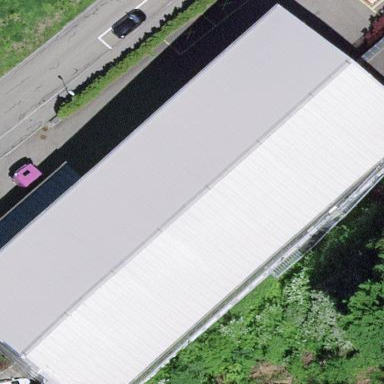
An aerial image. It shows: Industrial building.